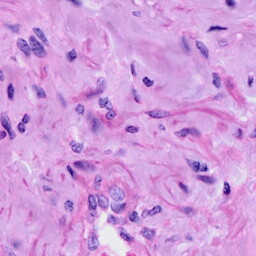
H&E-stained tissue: Cervix